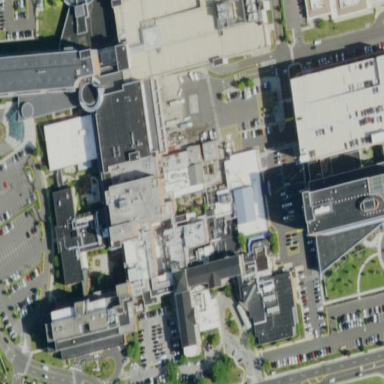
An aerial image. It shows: Hospital providing healthcare services.